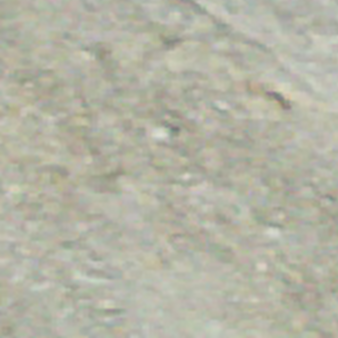
Label: other